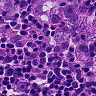
Metastatic tissue present: yes